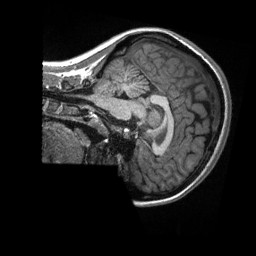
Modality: T1w
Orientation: sagittal
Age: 21
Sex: female
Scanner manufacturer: siemens
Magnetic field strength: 3 T
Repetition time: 2.3 s
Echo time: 0.00288 s